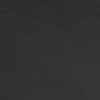
Atmospheric dust classification: not_dusty